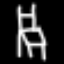
Label: chair